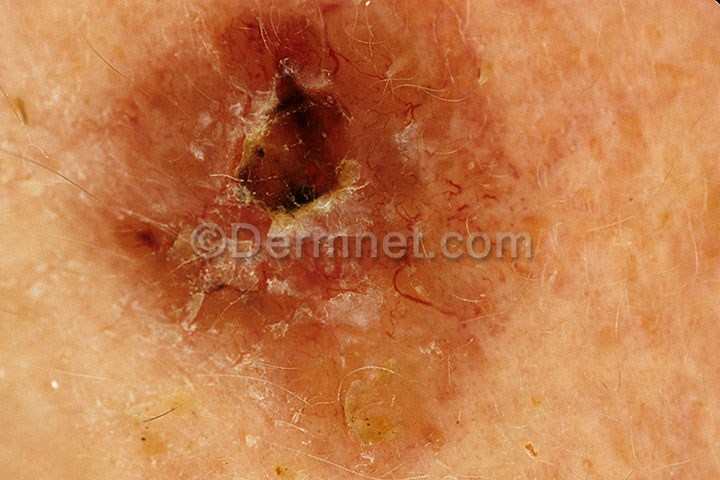
Disease: Actinic Keratosis Basal Cell Carcinoma and other Malignant Lesions